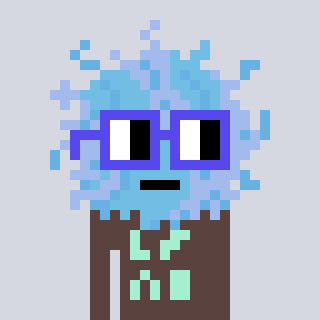
a pixel art character with square blue glasses, a lint-shaped head and a darkbrown-colored body on a cool background